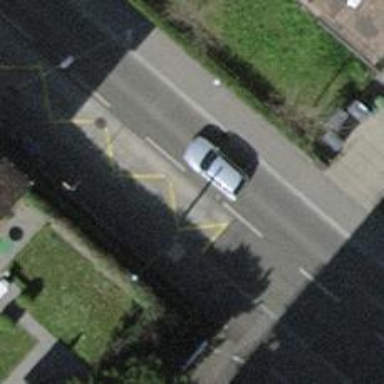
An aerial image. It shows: Bus stop for trolleybuses with designated stop position.